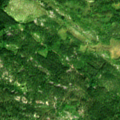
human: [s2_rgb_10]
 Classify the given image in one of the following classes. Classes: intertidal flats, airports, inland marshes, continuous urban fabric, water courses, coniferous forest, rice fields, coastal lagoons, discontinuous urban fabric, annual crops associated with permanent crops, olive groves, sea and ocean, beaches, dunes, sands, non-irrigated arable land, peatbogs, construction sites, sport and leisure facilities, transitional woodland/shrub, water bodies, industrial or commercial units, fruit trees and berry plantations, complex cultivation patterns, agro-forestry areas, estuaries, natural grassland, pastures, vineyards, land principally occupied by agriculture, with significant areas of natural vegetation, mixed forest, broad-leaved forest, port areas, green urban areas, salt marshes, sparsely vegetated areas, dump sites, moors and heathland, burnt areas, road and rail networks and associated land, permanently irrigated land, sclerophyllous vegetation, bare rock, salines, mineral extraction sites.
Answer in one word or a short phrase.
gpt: coniferous forest, mixed forest